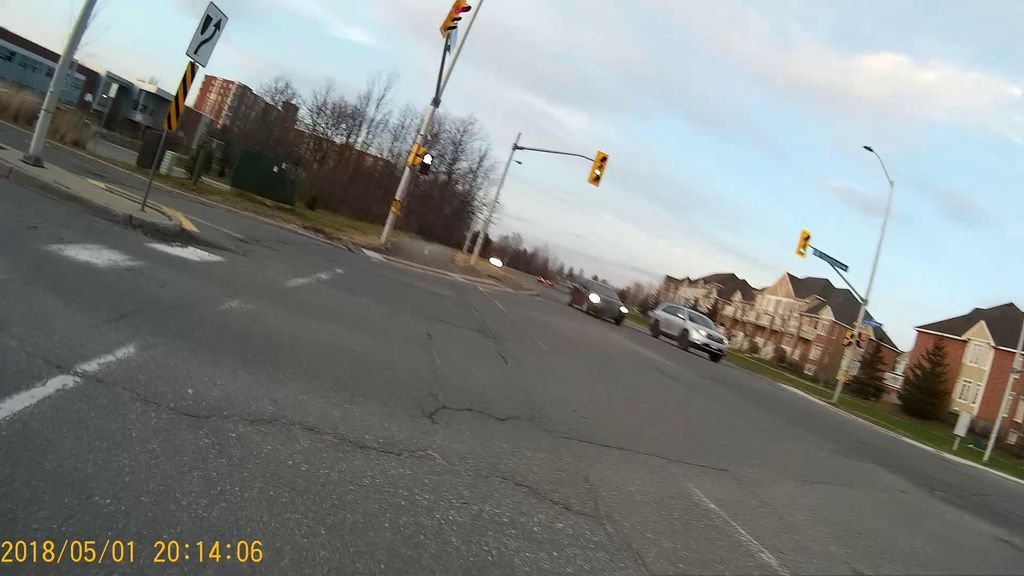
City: ottawa-gatineau